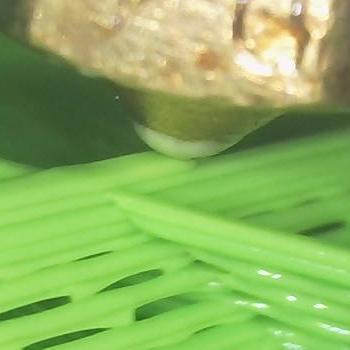
Flow rate: 178%